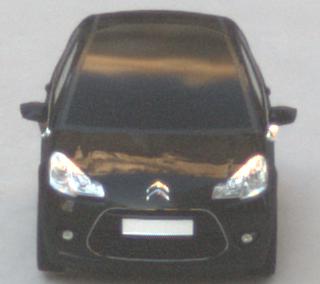
Make: Citroen
Model: C3 1.1
Detailed model: C3 (II)
Model produced from: 2010/01
Model produced until: 2012/03
Doors: 5
Color: black
Road condition: dry road
Daytime: sunrise or sunset
Contrast: low contrast